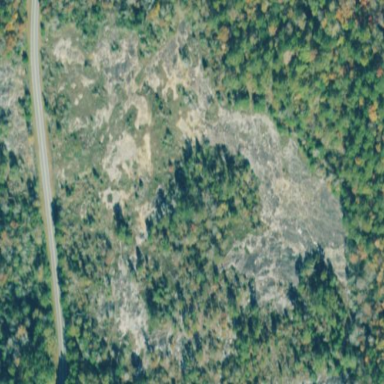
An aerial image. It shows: Natural scree.